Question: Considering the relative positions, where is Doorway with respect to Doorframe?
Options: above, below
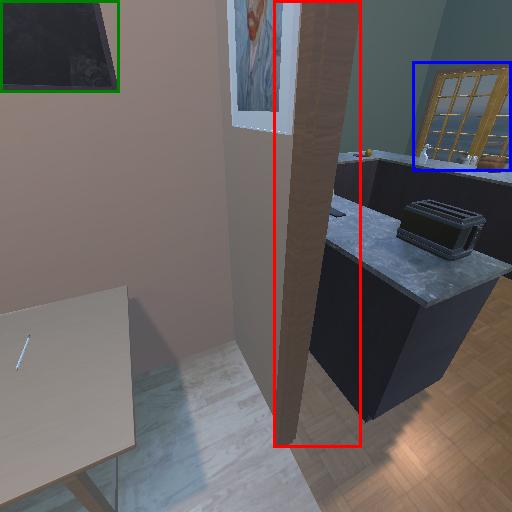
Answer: above